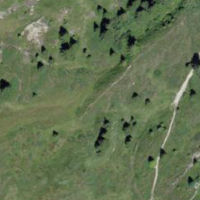
EUNIS habitat code: 23
Species observed at this site:
Arnica montana
Vaccinium uliginosum